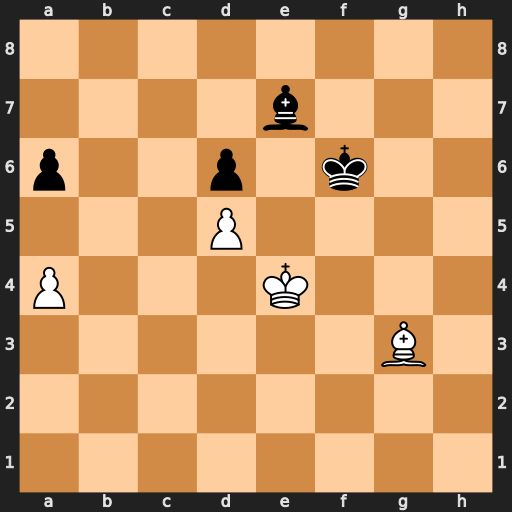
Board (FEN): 8/4b3/p2p1k2/3P4/P3K3/6B1/8/8
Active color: w
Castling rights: -
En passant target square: -
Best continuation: Bh4+ Kf7 Bxe7 Kxe7 Kf5